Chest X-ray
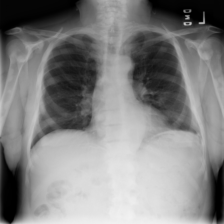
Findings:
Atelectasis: negative
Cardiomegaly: negative
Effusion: negative
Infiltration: negative
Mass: negative
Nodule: negative
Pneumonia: negative
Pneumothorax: negative
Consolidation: negative
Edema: negative
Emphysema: negative
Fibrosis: negative
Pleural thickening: negative
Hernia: negative